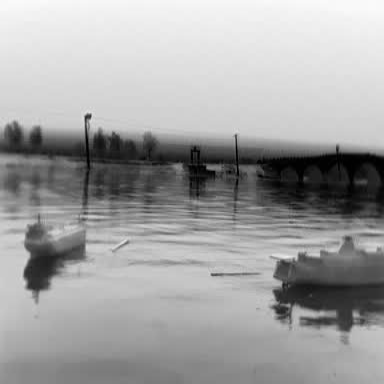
There is a liner in the infrared image.